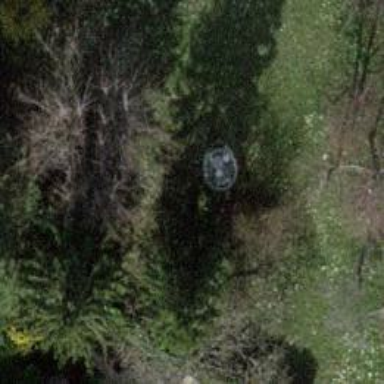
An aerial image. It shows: Evergreen tree with needle-leaved leaves.